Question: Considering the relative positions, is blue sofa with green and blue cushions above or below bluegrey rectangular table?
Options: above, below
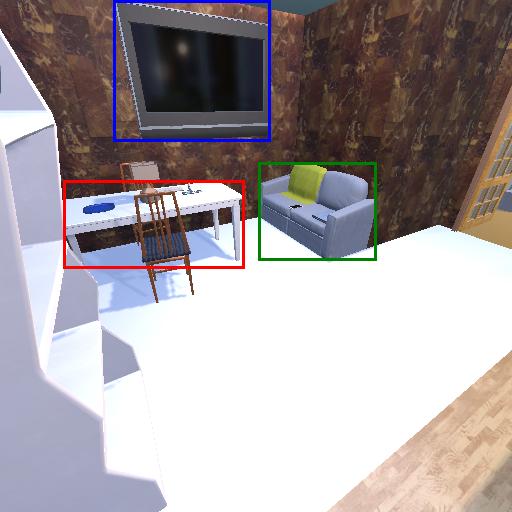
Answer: above